Field crop: maize
Growth stage: 2
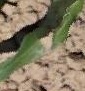
Species: maize